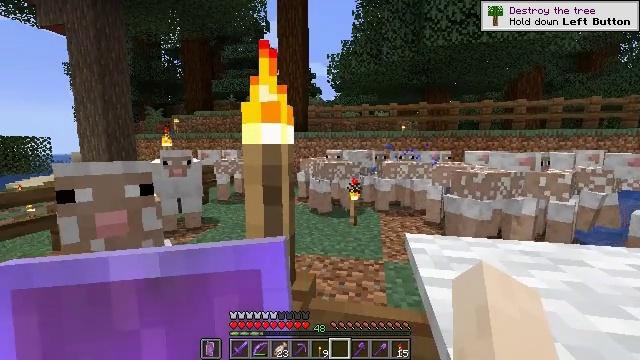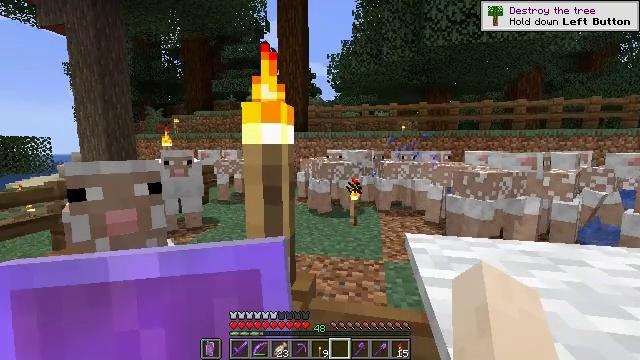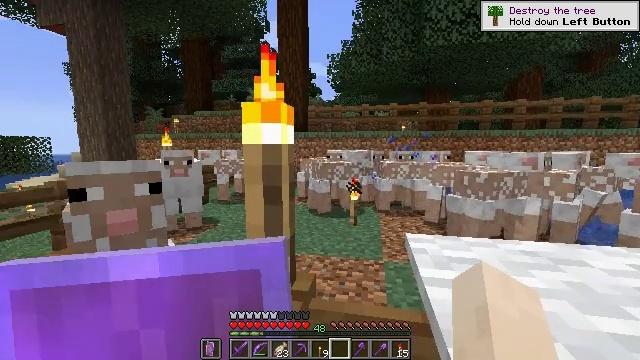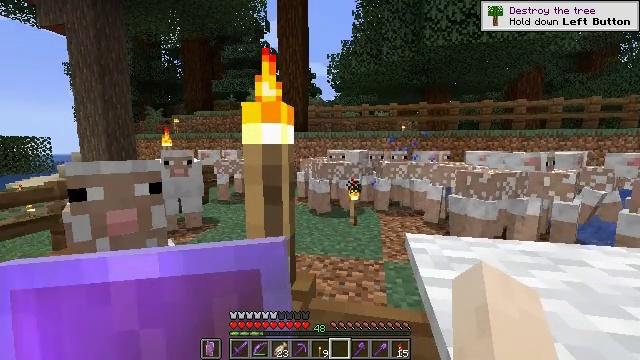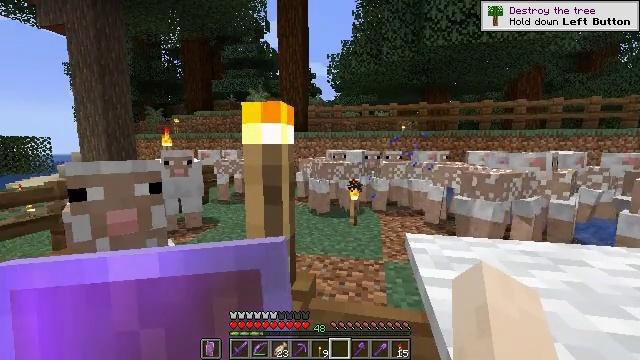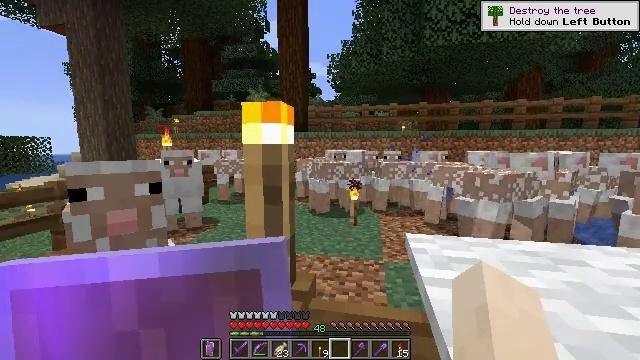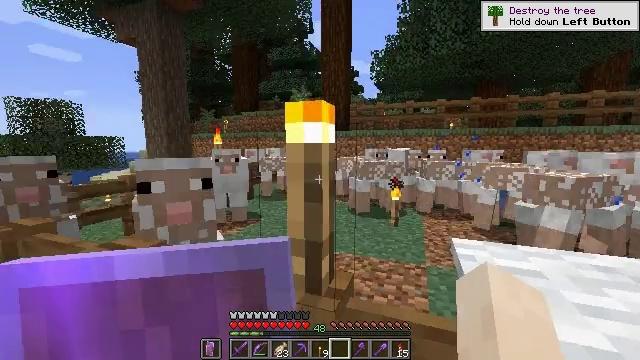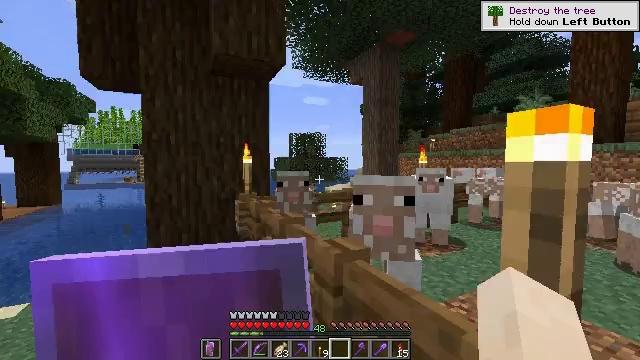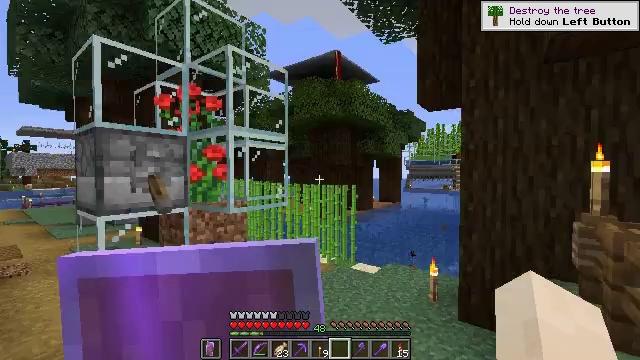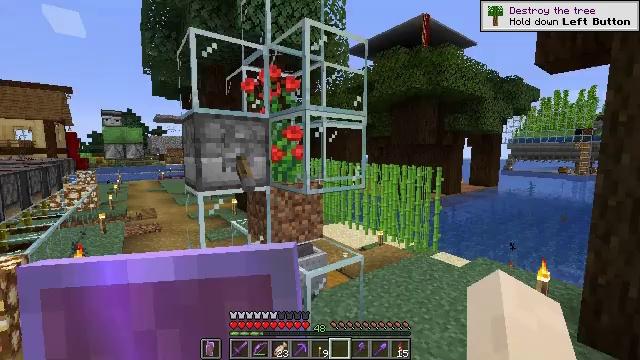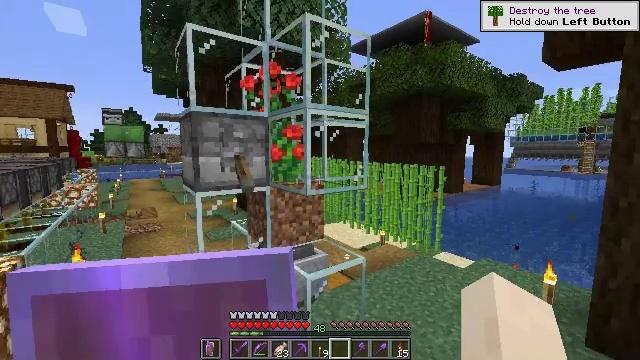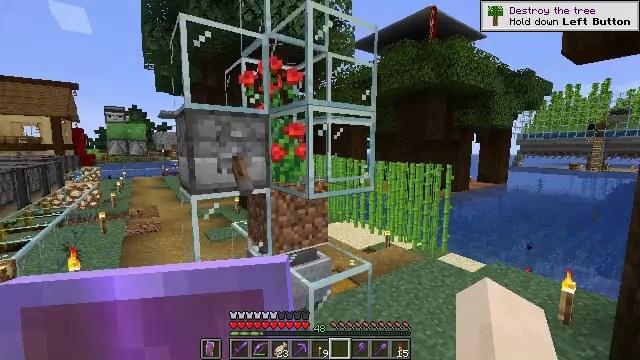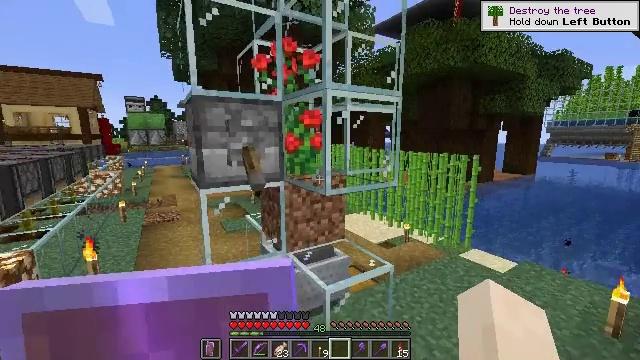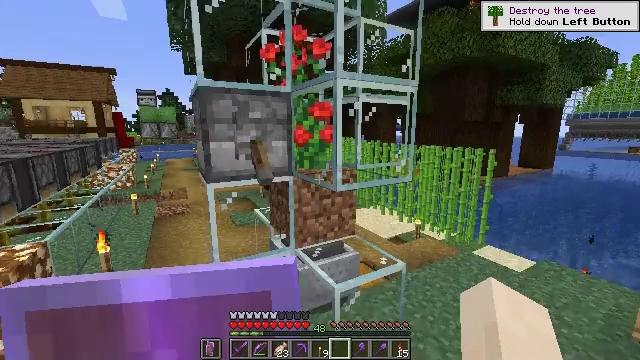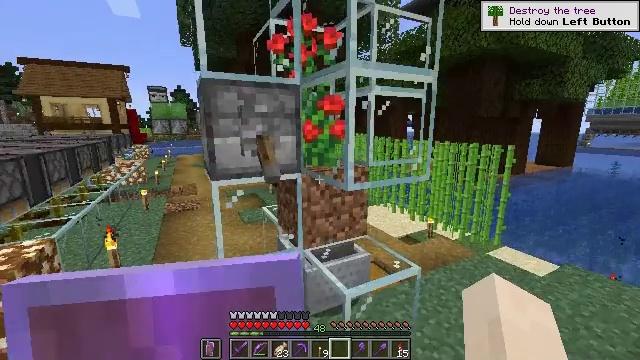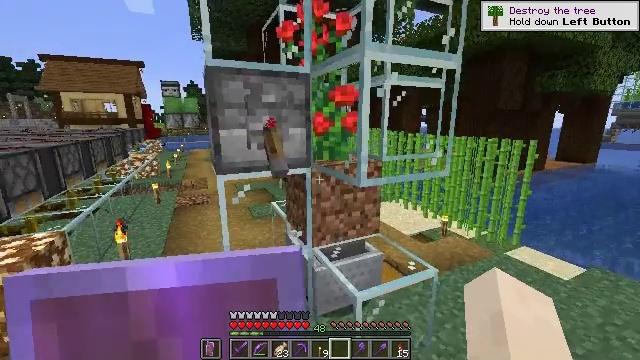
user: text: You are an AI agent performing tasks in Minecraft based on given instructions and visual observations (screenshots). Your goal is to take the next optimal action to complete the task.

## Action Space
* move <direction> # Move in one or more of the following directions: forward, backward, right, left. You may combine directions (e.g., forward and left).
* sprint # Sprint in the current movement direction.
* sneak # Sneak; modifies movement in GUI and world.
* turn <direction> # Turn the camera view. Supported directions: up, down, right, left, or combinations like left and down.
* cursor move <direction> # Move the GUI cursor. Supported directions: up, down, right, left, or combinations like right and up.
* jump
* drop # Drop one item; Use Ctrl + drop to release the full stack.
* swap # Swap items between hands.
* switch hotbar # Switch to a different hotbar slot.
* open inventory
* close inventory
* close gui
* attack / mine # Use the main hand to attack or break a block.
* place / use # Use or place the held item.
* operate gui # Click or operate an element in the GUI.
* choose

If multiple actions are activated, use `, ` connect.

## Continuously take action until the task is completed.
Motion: motion action
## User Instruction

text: craft item air
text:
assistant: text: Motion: no_op
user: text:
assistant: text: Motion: no_op
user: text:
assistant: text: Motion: no_op
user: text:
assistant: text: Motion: no_op
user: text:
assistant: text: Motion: no_op
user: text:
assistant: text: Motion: turn left
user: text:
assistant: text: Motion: turn left and up
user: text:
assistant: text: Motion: move forward, turn left and up
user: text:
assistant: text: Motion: move forward, turn left and down
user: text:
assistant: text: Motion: move forward
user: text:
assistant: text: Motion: move forward
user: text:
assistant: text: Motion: move forward, turn left and down
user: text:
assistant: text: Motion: move forward, turn left and down
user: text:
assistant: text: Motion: move forward, turn left
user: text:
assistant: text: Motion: move forward, turn left and down
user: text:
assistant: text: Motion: move forward, sprint, turn left
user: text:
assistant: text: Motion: move forward, sprint, turn left and down
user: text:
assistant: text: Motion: move forward, sprint, turn left and down
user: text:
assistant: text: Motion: move forward, sprint, turn left and down
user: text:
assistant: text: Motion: move forward, sprint
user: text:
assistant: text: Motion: move forward, sprint
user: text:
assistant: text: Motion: move forward, turn right and down
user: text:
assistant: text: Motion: move forward, turn right and down
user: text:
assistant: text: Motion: turn right and down
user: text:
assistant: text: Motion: move forward, turn right
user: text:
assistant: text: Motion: move forward
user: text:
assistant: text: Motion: move forward and move right
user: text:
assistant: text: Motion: move forward and move right
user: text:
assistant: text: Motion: move forward and move right
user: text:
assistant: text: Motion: move forward and move right